Field crop: maize
Growth stage: 2
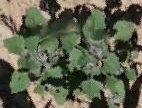
Species: chenopodium